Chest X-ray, PA view. Patient: 37 years old, sex M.
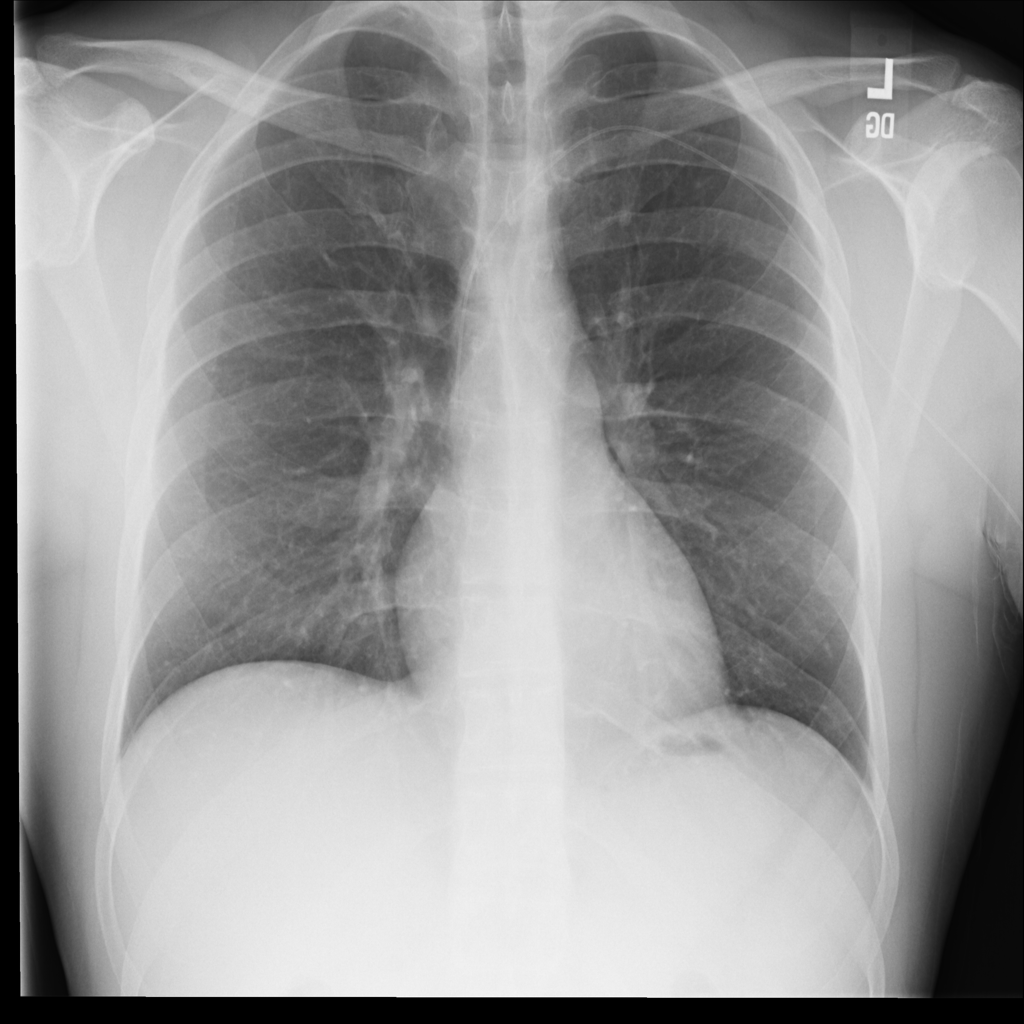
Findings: No Finding